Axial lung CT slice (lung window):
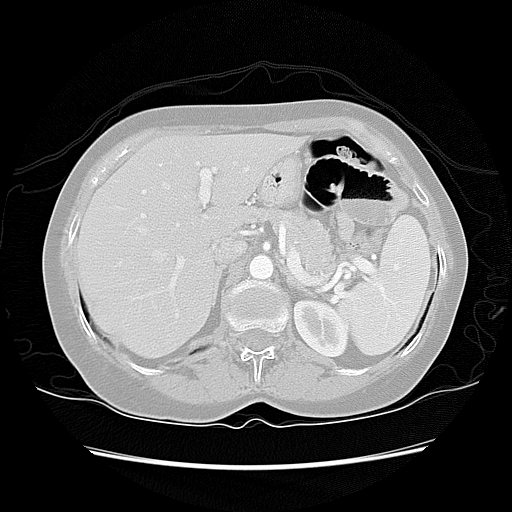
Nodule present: no